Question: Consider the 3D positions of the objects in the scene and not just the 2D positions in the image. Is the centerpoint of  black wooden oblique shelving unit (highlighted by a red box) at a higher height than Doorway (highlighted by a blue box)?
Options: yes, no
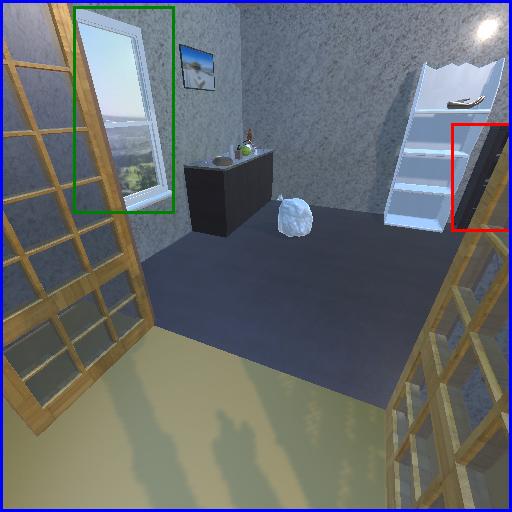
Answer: yes